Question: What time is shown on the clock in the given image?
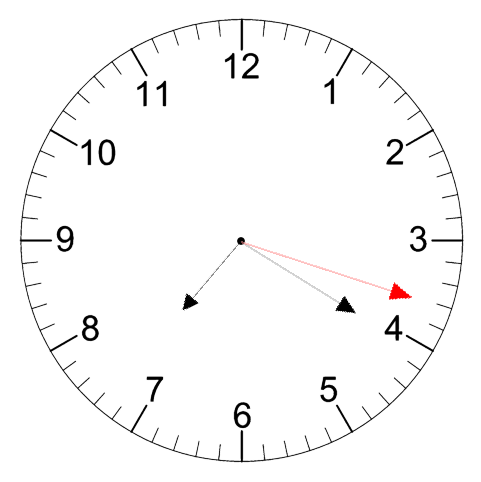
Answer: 07:20:18